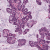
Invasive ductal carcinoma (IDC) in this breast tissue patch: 1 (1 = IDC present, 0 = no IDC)